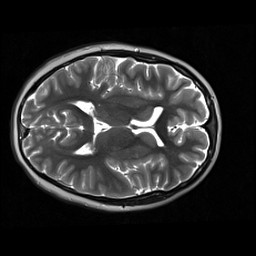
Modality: T2w
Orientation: axial
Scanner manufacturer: siemens
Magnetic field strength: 3 T
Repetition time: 9 s
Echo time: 0.115 s